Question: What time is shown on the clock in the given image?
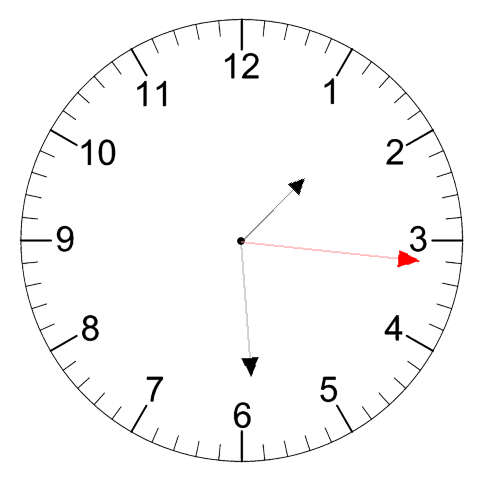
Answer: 01:29:16